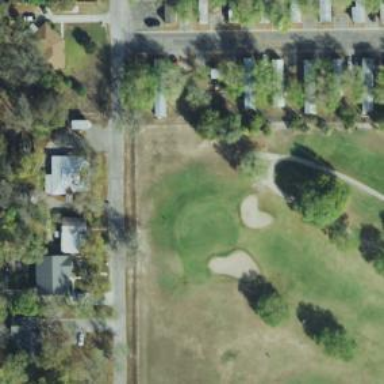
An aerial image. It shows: Golf hole.